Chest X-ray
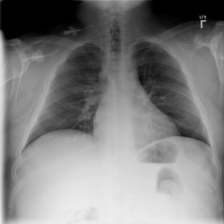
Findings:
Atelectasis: negative
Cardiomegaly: negative
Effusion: negative
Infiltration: negative
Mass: negative
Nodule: negative
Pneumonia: negative
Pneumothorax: negative
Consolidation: negative
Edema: negative
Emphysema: negative
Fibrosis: negative
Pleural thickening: negative
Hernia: negative